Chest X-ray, AP view. Patient: 61 years old, sex M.
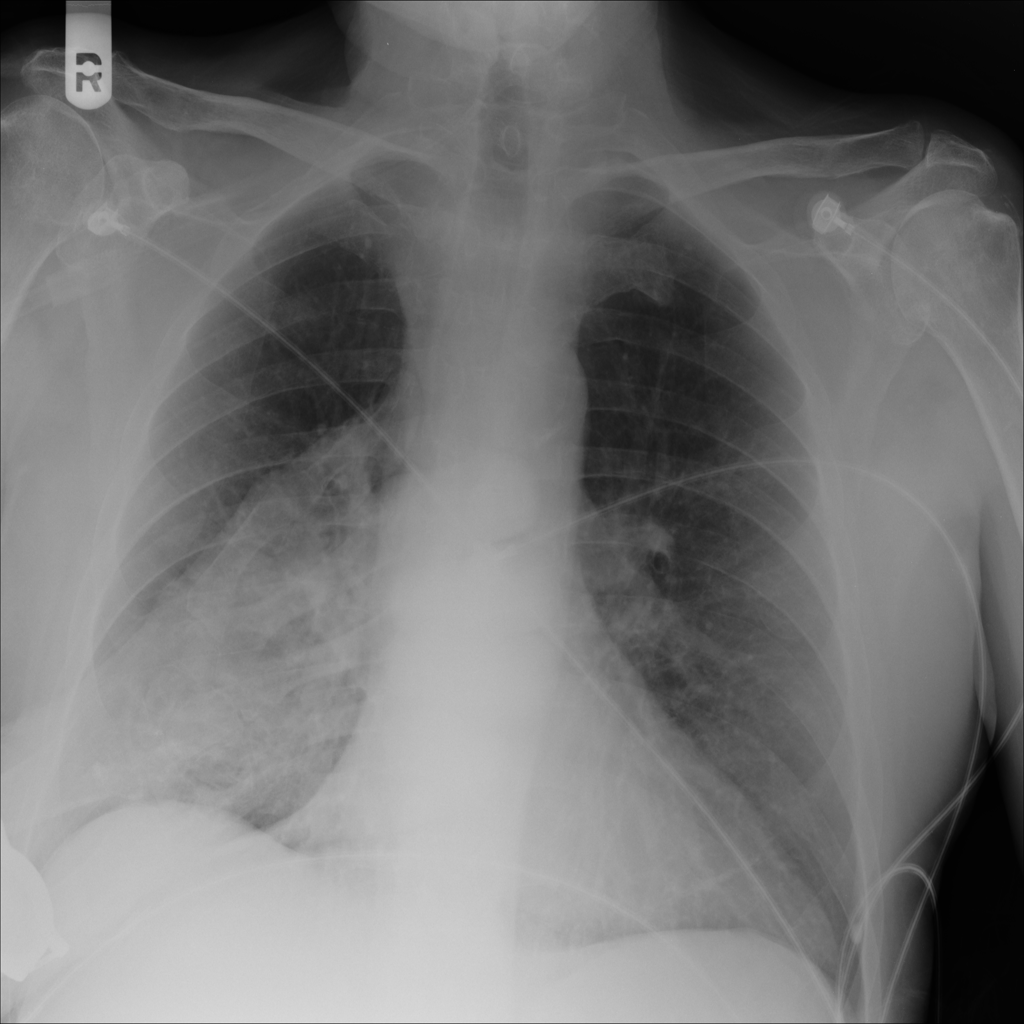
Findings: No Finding